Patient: sex M, age 42
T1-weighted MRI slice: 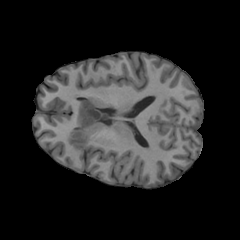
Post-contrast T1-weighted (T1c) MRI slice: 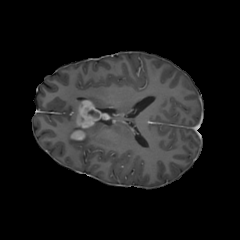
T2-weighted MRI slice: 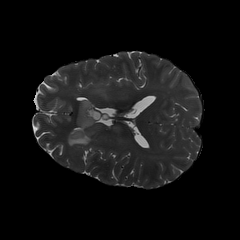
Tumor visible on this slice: yes
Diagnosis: Glioblastoma, IDH-wildtype
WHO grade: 4